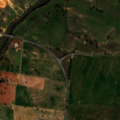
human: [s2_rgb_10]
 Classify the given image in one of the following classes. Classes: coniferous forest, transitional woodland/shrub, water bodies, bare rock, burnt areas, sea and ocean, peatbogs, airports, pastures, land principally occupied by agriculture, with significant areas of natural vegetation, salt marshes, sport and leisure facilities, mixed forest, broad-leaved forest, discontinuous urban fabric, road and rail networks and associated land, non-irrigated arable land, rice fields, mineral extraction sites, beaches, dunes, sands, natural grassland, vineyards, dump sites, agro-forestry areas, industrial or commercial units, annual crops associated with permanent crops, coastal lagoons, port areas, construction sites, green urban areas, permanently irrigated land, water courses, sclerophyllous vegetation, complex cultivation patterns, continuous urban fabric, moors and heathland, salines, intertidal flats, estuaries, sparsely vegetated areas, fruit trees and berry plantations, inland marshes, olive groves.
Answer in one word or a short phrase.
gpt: non-irrigated arable land, permanently irrigated land, natural grassland